An envelope spectrum derived from a bearing vibration measurement is shown; the reference markers locate BPFO, BPFI, BSF and FTF for this bearing geometry and shaft speed. Diagnose the bearing from this image, choosing from: normal, inner_race, outer_race, ball.
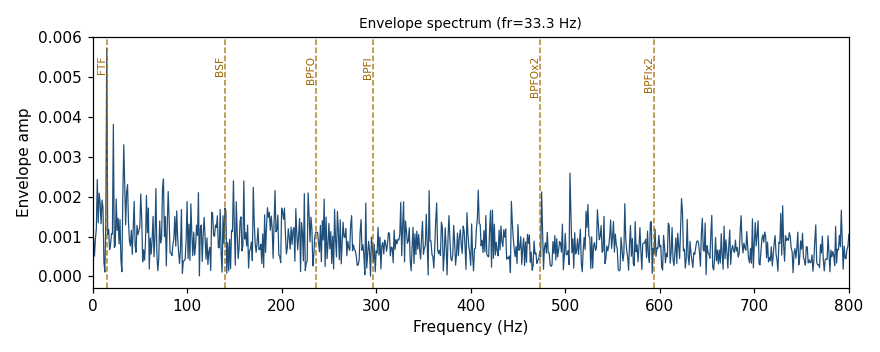
Answer: normal